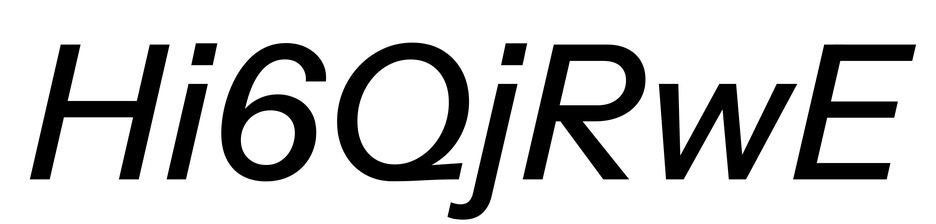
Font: InstrumentSans-Italic_Medium_Italic